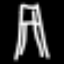
Label: The Eiffel Tower